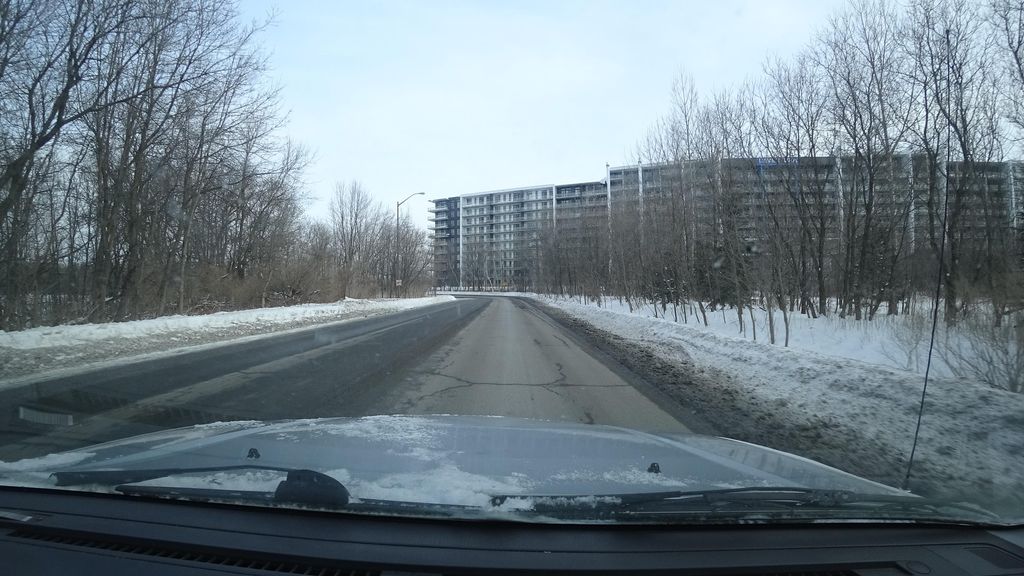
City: quebec_city